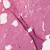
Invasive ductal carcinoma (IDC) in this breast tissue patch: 0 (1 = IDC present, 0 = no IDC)